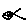
Label: fish